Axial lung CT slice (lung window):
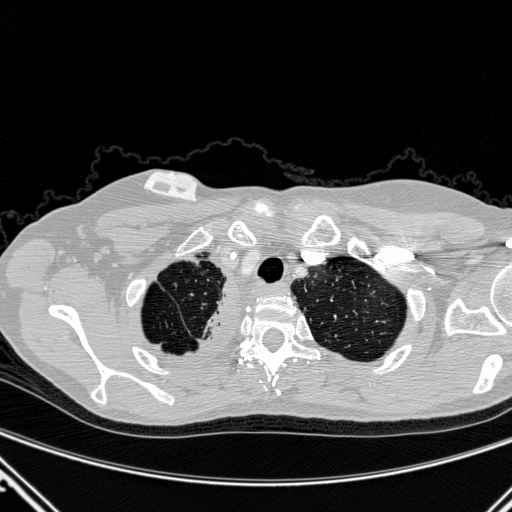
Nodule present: no